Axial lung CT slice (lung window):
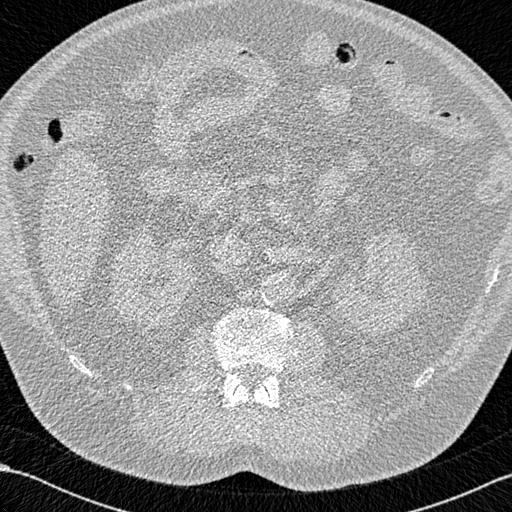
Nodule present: no